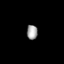
Tissue: lung
Cell type: Epithelial cells
Senescence score: 0.2404
Nuclear area (px): 154
Mean DAPI intensity: 160.695